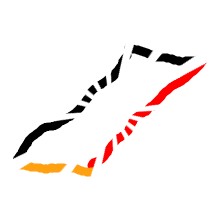
Shape: parallelogram